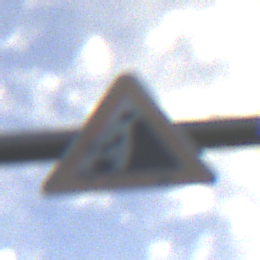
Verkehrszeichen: SteinschlagRechts
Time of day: MorningAfternoon
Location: Outdoor (Suburban)
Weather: PartlyCloudy
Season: NotSpecified
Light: Natural